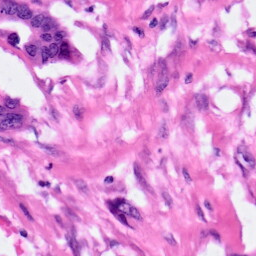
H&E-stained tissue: Pancreatic